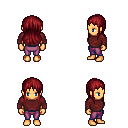
a pixel art fantasy rpg character, female body template, human, tanned skin, maroon long-sleeve shirt, magenta pants, brunette unkempt hairstyle, four views (front, back, left, right), 2x2 character sprite sheet, small pixel art, hard edges, no anti-aliasing